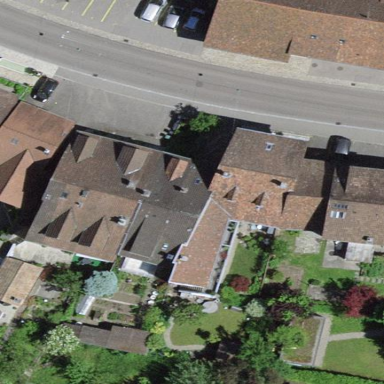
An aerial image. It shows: Terrace building.